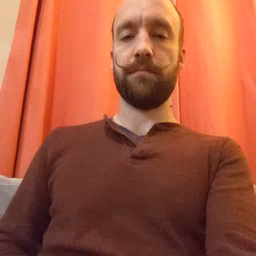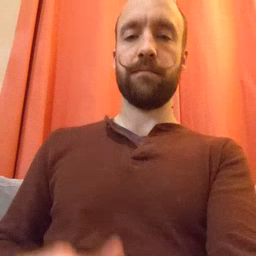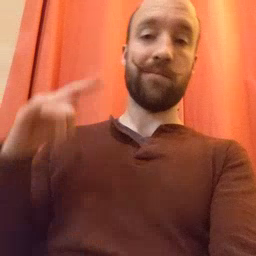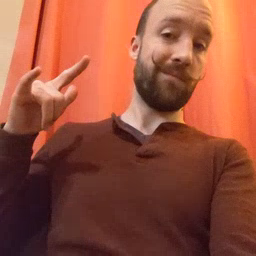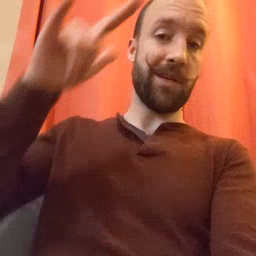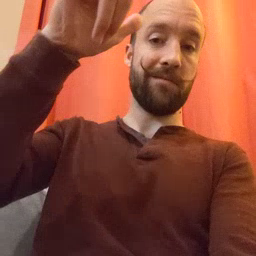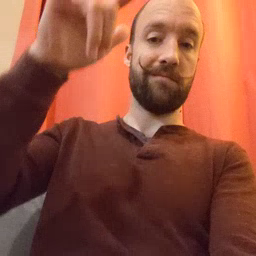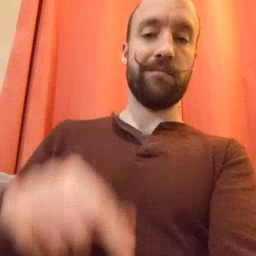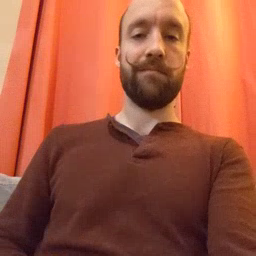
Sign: airplane